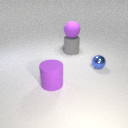
large purple rubber sphere above large gray rubber cylinder